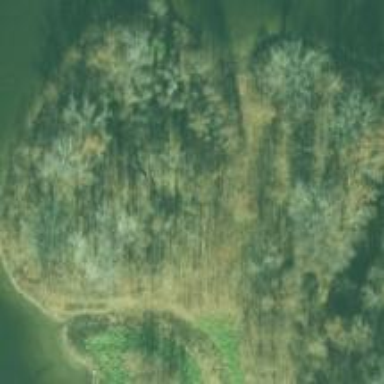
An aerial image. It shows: Swamp in wetland area.